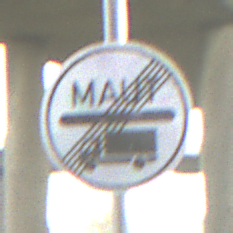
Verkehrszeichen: EndeMautpflicht
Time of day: SunriseSunset
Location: Outdoor (Suburban)
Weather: PartlyCloudy
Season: NotSpecified
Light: Natural